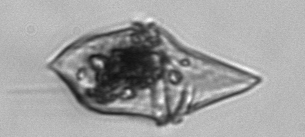
Label: Gyrodinium